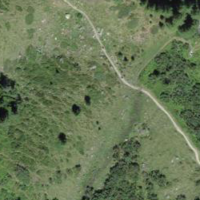
EUNIS habitat code: 31
Species observed at this site:
Sambucus racemosa